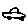
Label: car